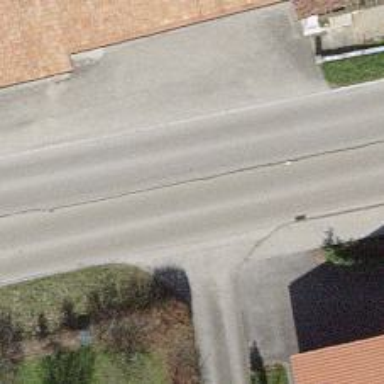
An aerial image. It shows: Tertiary road.